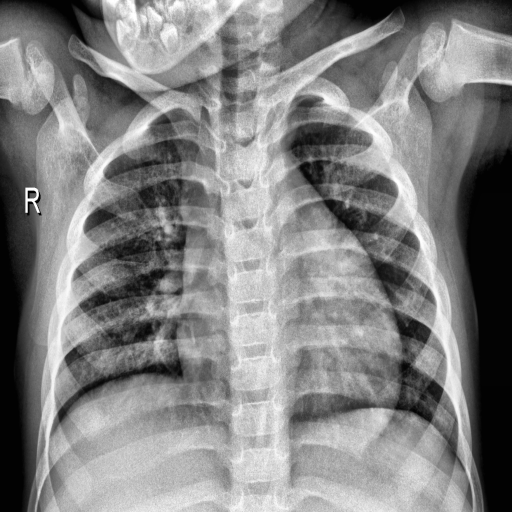
Finding: NORMAL